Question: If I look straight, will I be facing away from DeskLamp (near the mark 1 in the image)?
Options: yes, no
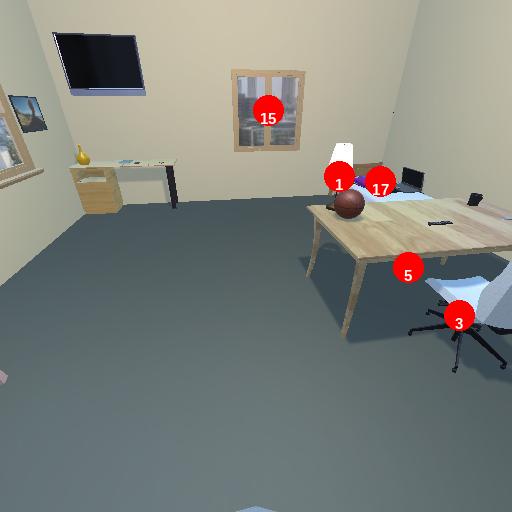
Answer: yes